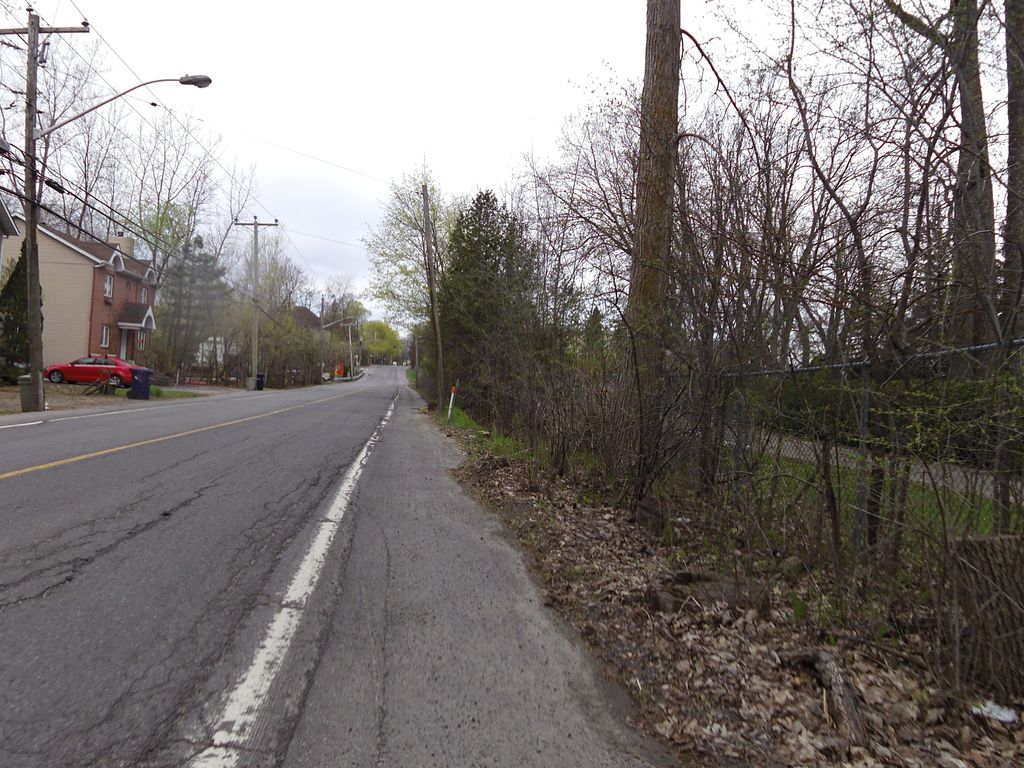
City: montreal